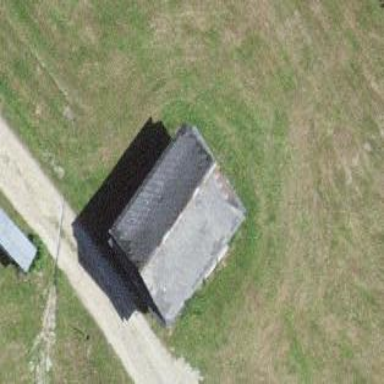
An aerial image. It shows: Rural barn.